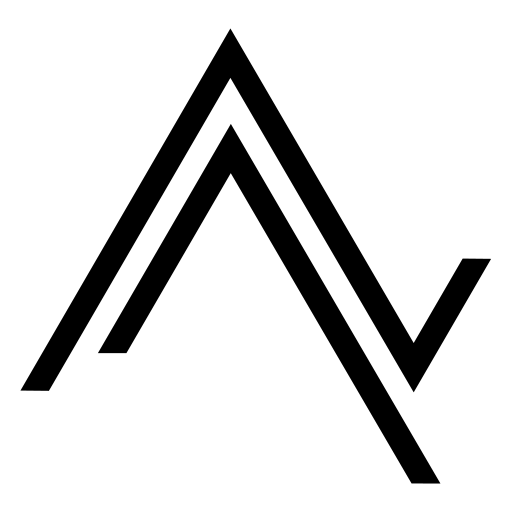
Tags: icon, FontAwesome, fa-icon, brand, think, peaks